Question: Update to iOS App + Apple Watch App works locally, but when downloaded via the App Store, users complain that the Watch App fails to install, with the following screenshot attached.

How can this problem be resolved?
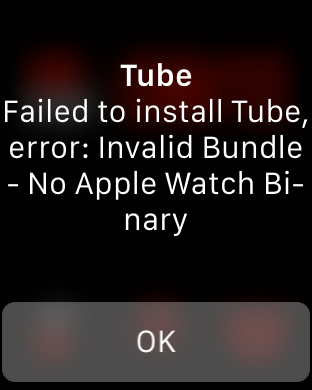
Answer: Restart the Apple Watch.
As far as I can tell, this to be an issue for Apple to resolve.